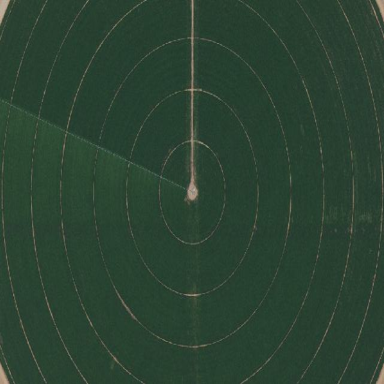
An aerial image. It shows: Farmland with pivot irrigation system.